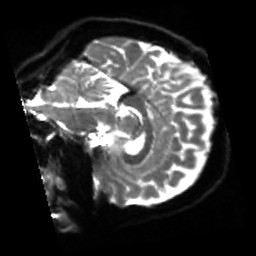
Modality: sbref
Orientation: sagittal
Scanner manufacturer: siemens
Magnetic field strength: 3 T
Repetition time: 4 s
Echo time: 0.0594 s